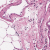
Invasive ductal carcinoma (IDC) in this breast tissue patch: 0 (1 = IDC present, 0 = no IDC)